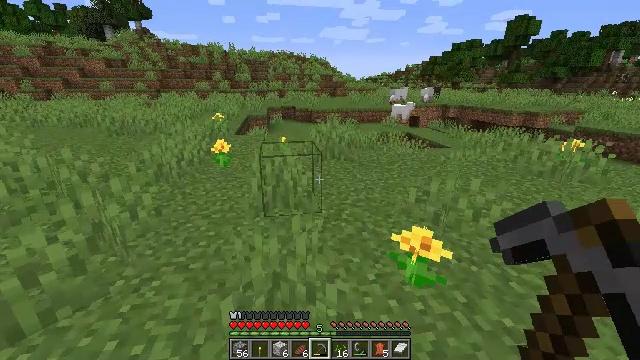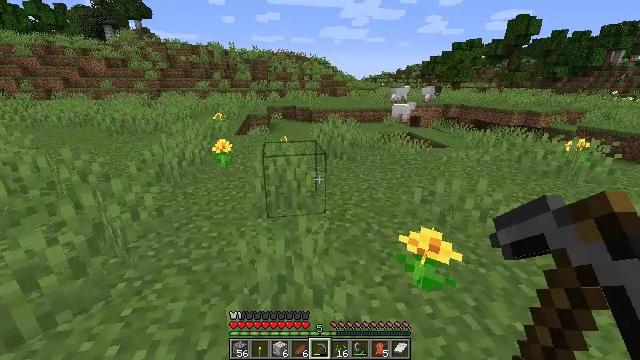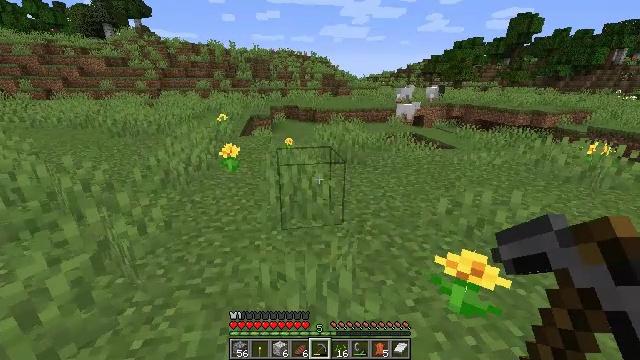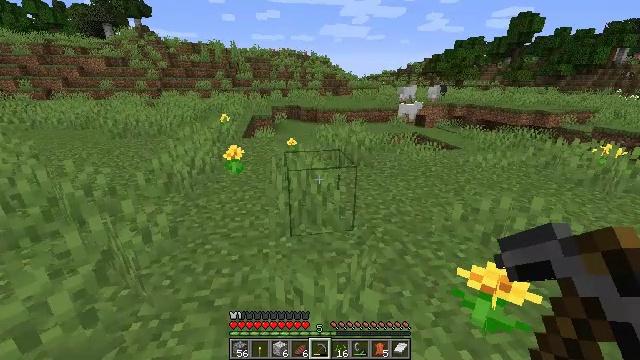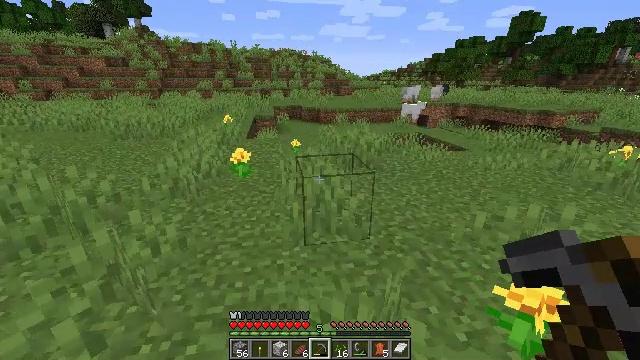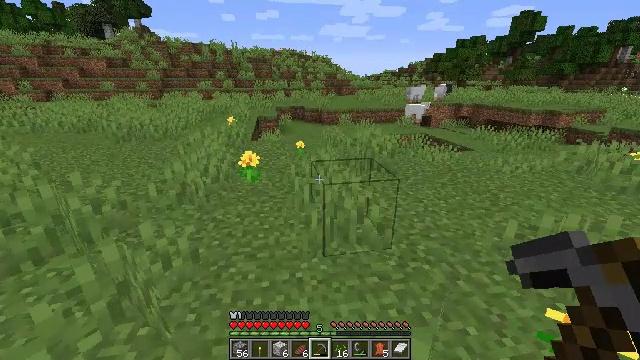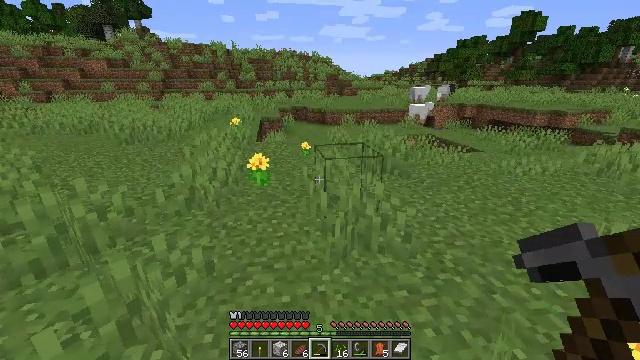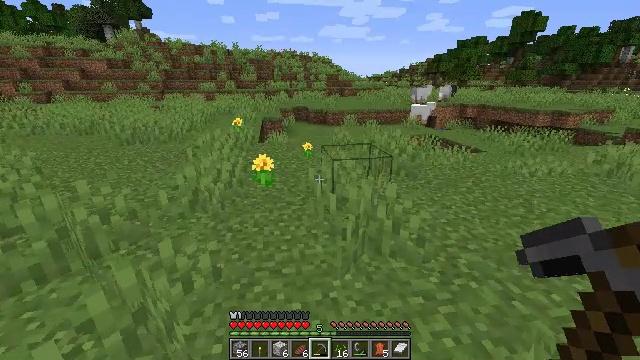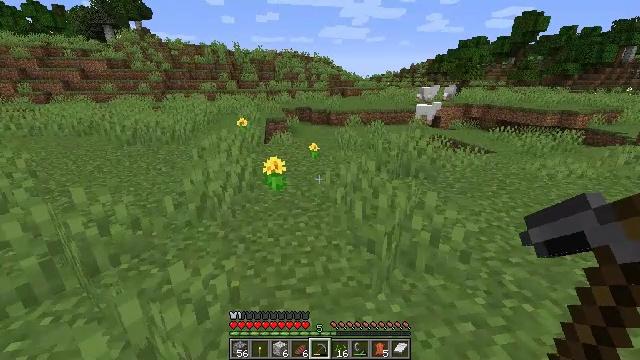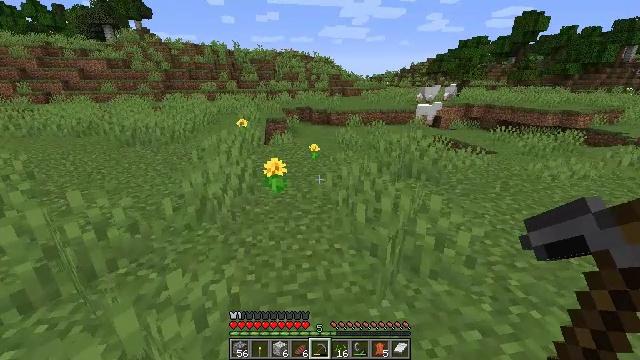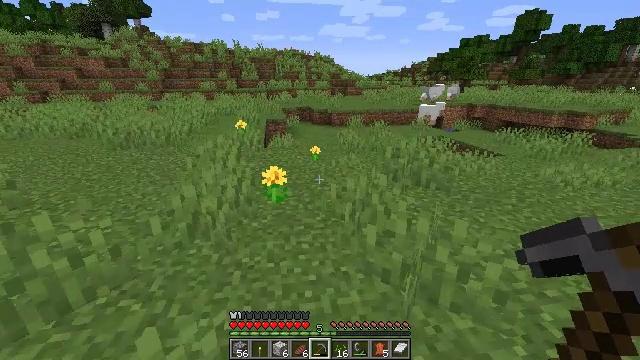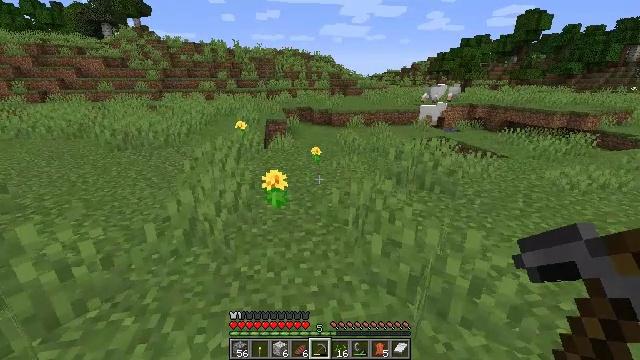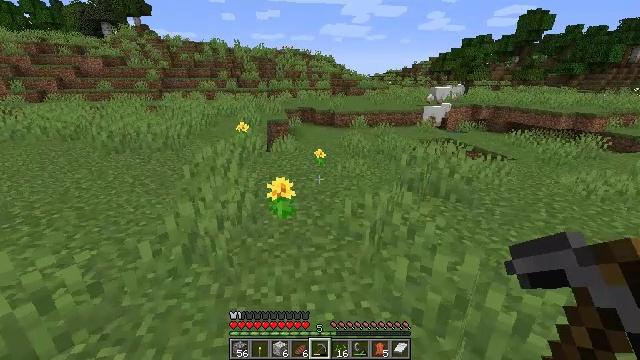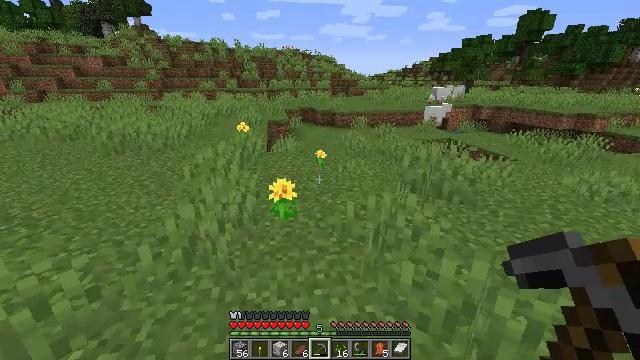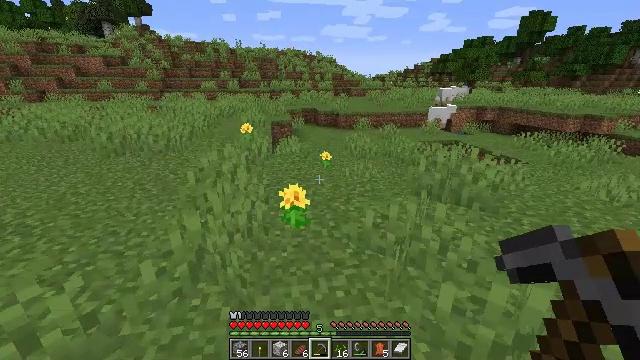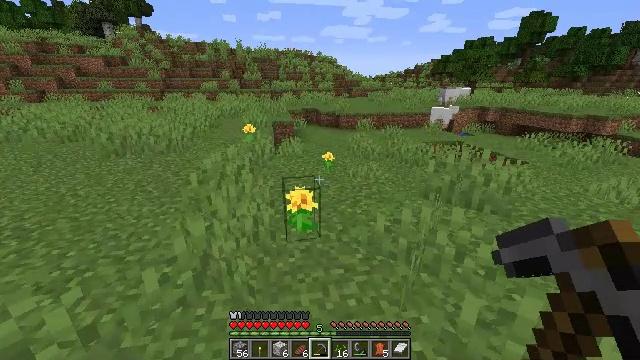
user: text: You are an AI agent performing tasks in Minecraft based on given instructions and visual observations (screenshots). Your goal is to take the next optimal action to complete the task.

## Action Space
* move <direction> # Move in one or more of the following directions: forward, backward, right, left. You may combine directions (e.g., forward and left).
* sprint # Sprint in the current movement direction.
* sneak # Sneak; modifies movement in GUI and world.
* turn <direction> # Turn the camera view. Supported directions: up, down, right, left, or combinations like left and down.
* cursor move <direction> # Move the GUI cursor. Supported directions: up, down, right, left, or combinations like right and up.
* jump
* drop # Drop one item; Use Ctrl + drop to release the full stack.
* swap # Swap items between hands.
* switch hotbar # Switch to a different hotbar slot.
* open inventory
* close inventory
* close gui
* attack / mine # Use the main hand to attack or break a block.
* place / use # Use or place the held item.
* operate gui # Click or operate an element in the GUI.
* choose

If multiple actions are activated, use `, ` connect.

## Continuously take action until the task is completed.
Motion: motion action
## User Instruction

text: Gather birch log for crafting.
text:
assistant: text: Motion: move forward and move left
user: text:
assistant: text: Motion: move forward and move left
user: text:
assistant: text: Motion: move forward and move left
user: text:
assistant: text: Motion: move forward and move left
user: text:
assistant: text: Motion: move forward and move left
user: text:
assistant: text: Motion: move forward and move left
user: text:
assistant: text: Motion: move forward and move left
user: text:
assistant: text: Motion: move forward
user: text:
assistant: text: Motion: move forward
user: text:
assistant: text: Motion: move forward
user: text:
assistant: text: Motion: move forward and move left
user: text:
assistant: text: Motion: move forward and move left
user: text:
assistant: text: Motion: move forward and move left
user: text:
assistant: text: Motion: move forward and move left
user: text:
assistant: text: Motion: move forward and move left
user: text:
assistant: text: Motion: move forward and move left
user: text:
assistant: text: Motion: move forward and move left
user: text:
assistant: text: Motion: move forward and move left
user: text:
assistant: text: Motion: move forward and move left
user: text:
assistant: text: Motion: move forward and move left
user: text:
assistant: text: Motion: move forward and move left
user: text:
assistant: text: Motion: move forward and move left
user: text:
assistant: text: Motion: move forward and move left
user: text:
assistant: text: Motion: move forward and move left
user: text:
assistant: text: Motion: move forward and move left
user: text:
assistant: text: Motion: move forward and move left
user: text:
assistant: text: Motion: move forward and move left
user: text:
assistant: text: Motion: move forward and move left
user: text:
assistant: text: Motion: move forward and move left
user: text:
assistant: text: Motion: move forward and move left